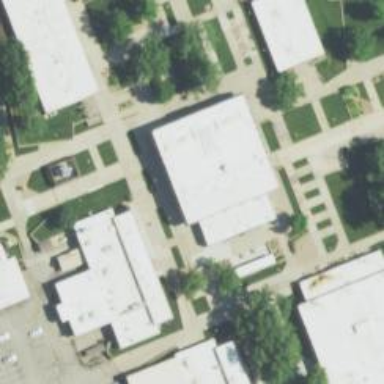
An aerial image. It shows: College building.